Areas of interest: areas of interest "Business office"
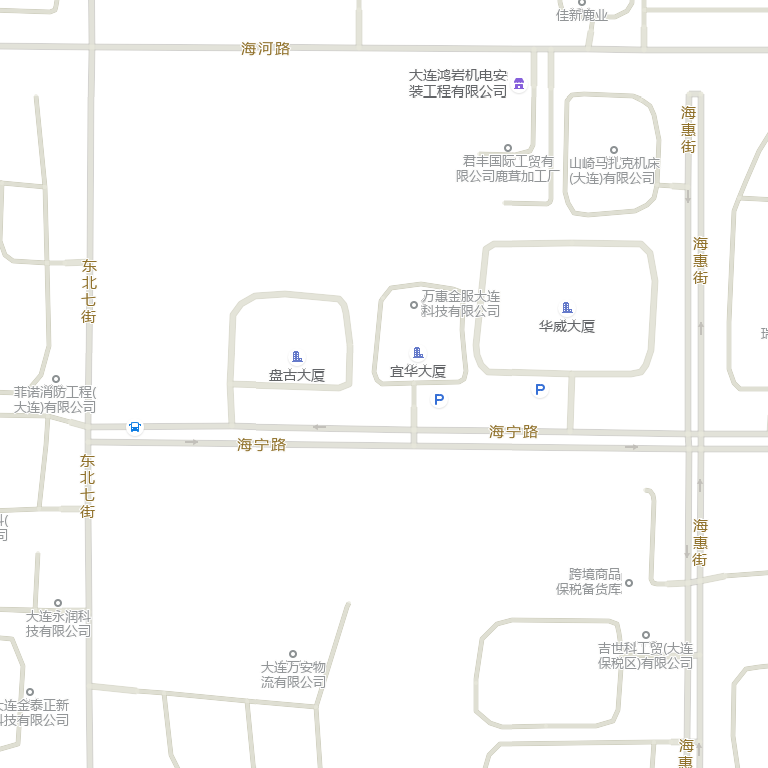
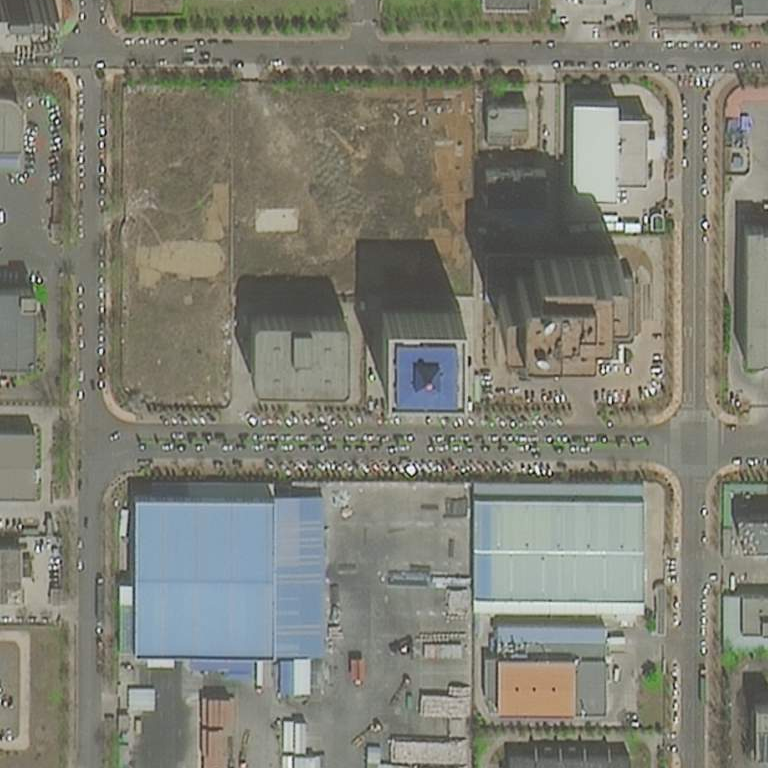